Interaction volume radius: 5 \u00c5
Interaction volume height: 10 \u00c5
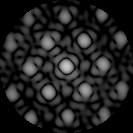
Disorder parameter: 0.164